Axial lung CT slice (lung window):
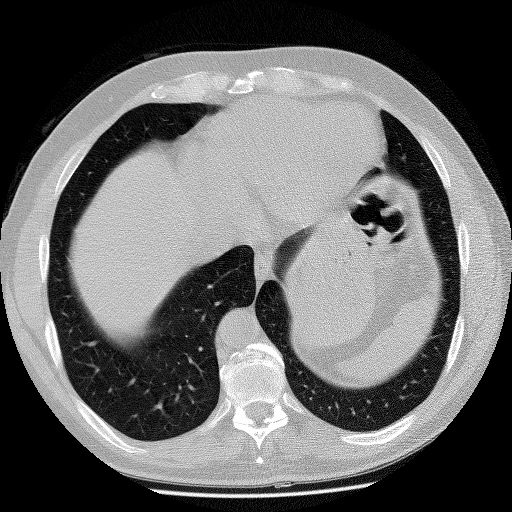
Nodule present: no